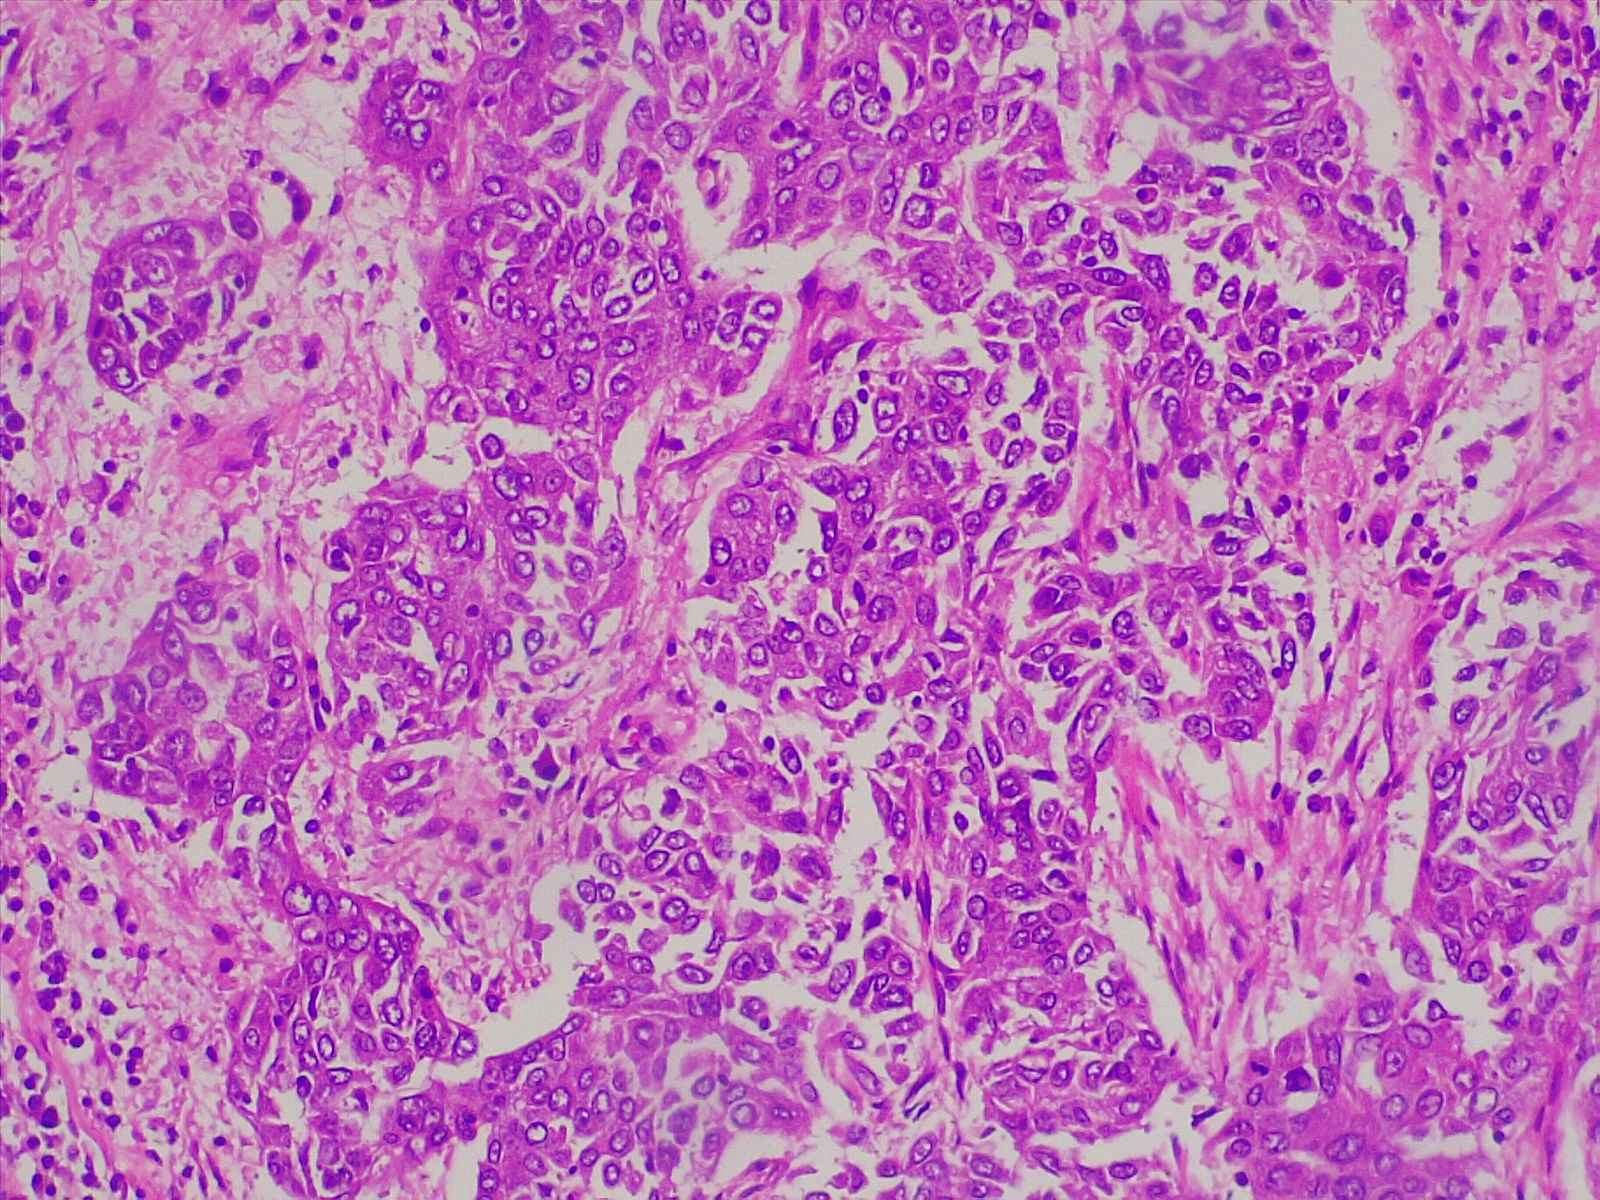
Label: lung squamous cell carcinoma, moderately differentiated